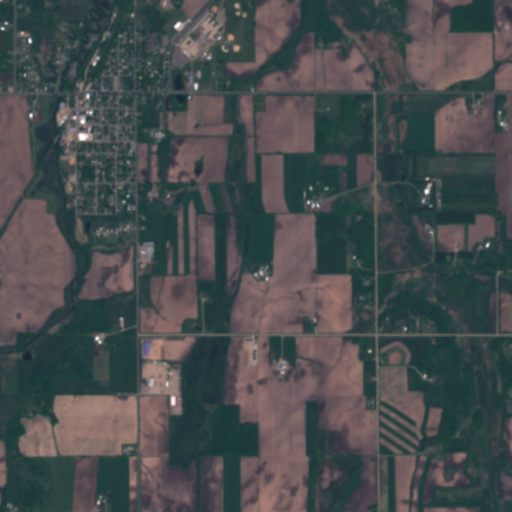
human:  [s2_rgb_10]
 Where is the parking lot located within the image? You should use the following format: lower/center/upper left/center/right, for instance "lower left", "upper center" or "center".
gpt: The parking lot is located in the upper left of the image.
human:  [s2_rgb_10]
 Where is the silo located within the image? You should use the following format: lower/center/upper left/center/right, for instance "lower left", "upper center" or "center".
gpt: The silo is located in the lower center of the image.
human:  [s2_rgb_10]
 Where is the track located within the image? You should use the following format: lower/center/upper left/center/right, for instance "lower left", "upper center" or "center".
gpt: The track is located in the upper center of the image.
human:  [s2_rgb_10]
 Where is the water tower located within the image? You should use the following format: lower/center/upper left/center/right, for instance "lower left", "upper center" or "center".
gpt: The water tower is located in the upper center of the image.
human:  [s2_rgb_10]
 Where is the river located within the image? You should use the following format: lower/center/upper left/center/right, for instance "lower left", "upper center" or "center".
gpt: The river is located in the left of the image.
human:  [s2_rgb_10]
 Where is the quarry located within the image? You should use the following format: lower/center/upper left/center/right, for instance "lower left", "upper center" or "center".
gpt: There is no quarry in the image.